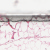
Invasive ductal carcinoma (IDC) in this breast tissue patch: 0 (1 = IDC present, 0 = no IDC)